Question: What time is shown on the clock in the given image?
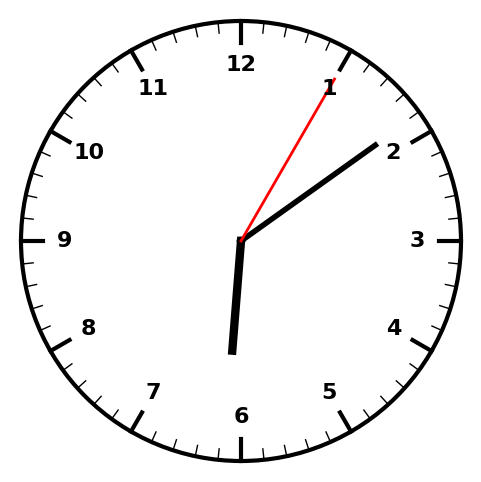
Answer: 06:09:05